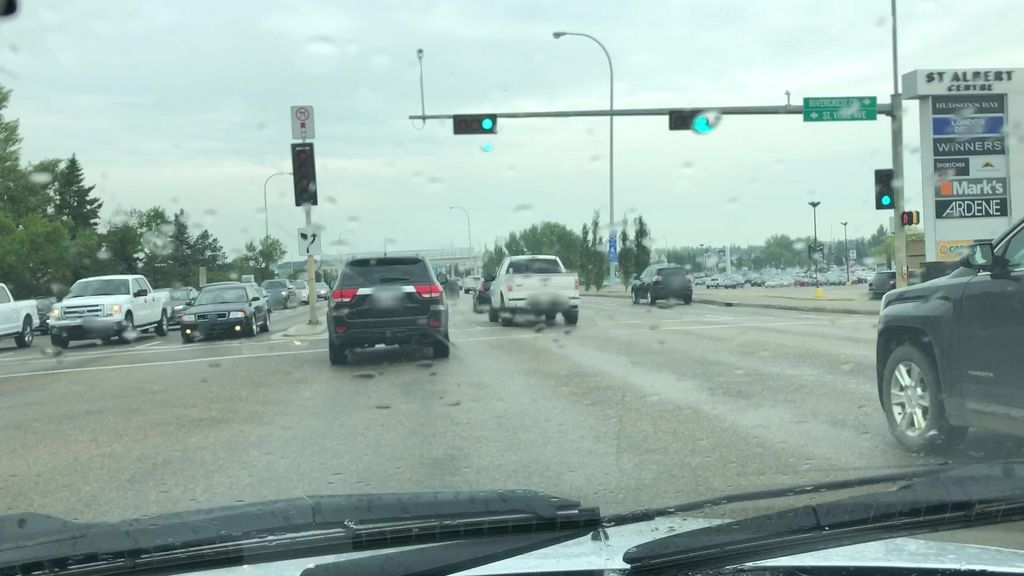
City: edmonton